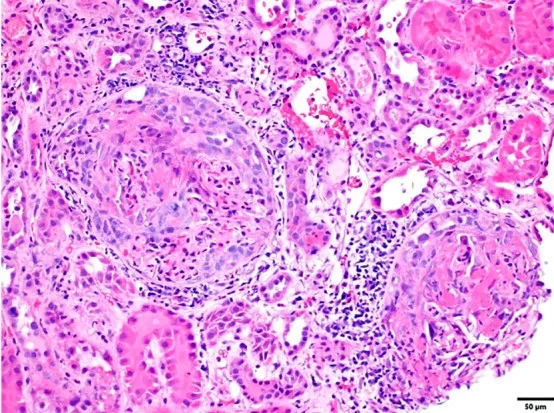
(A) Renal biopsy tissue with hematoxylin and eosin staining showing crescentic and necrotizing glomeruli.
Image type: pathology (h&e)